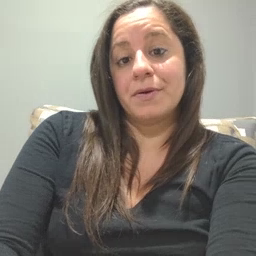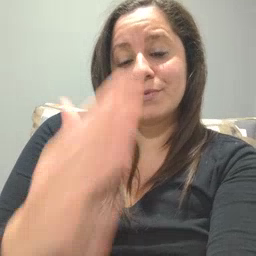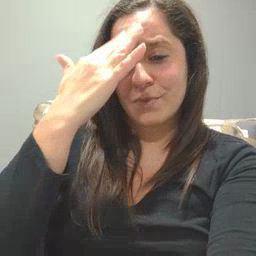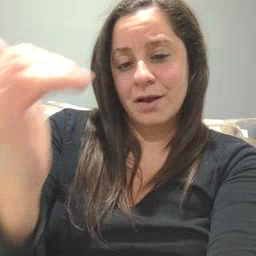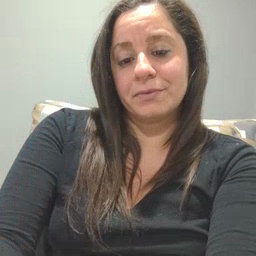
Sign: why